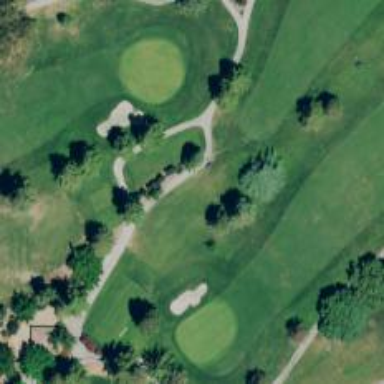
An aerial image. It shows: Service road used as golf cart path.